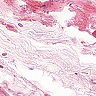
Metastatic tissue present: no